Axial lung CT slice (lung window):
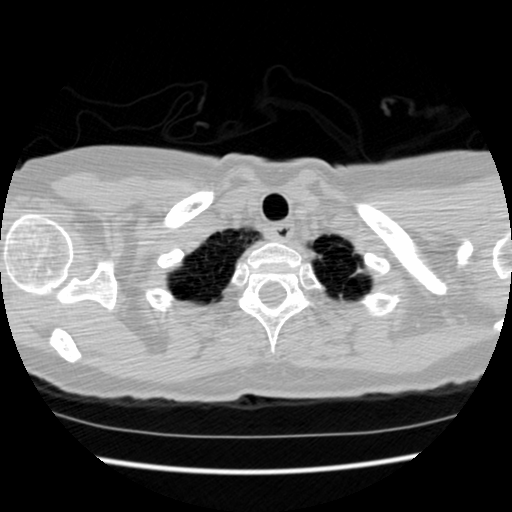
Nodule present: no